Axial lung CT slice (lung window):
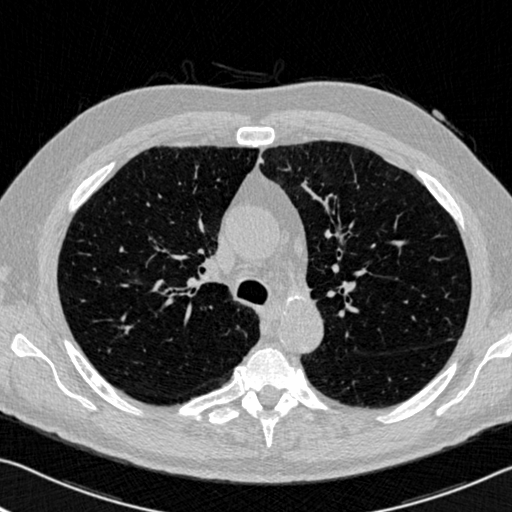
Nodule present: no